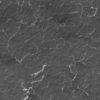
Label: not_dusty